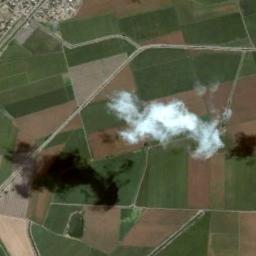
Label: cloud